Interaction volume radius: 5 \u00c5
Interaction volume height: 25 \u00c5
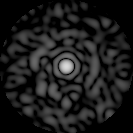
Disorder parameter: 0.8507